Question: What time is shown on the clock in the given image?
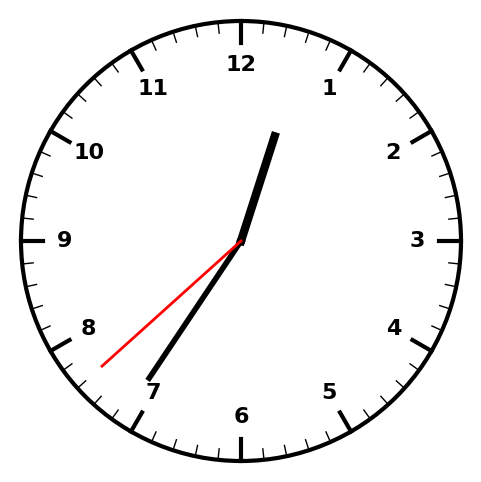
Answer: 12:35:38